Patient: sex F, age 53
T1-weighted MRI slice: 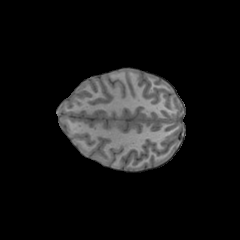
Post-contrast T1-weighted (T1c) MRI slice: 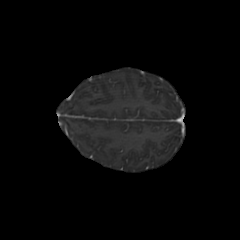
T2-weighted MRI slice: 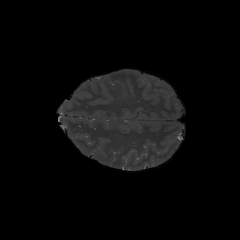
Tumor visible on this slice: no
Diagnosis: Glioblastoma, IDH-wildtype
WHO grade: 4